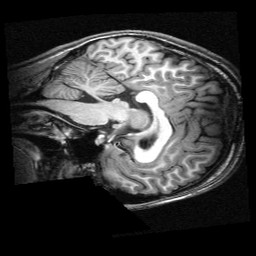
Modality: T1w
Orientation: sagittal
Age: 11
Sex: male
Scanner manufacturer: siemens
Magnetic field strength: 3 T
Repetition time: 2.3 s
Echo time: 0.00336 s